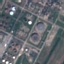
Label: Industrial